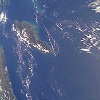
Label: water